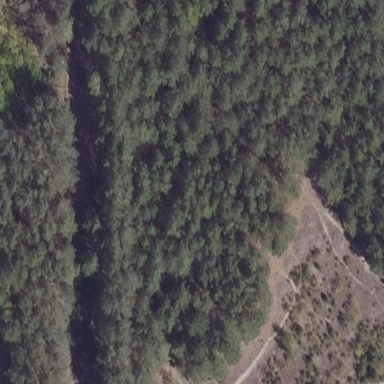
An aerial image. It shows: Forest area.